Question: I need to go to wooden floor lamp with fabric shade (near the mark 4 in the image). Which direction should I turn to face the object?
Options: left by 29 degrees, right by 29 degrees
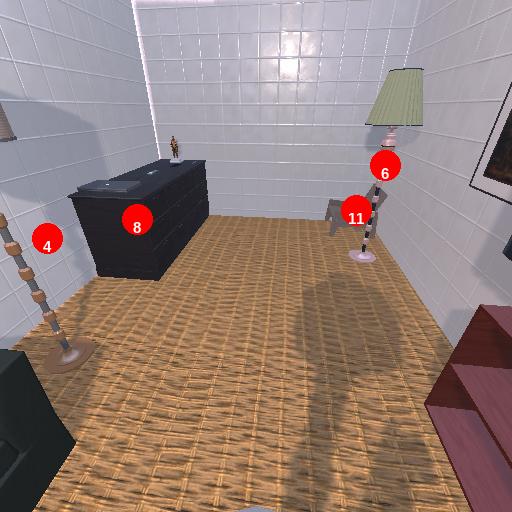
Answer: left by 29 degrees